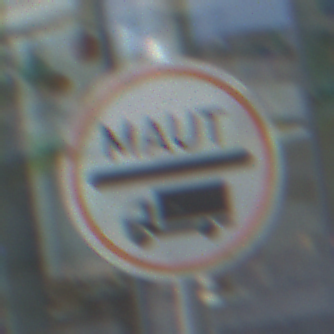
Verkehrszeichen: Mautpflicht
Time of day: MorningAfternoon
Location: Outdoor (Urban)
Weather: PartlyCloudy
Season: NotSpecified
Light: Natural